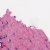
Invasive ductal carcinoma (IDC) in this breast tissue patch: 1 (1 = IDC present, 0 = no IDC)